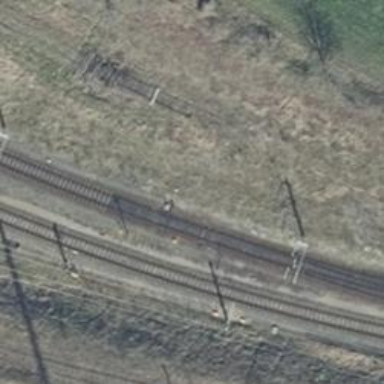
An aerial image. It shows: Railway switch.